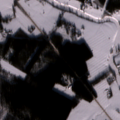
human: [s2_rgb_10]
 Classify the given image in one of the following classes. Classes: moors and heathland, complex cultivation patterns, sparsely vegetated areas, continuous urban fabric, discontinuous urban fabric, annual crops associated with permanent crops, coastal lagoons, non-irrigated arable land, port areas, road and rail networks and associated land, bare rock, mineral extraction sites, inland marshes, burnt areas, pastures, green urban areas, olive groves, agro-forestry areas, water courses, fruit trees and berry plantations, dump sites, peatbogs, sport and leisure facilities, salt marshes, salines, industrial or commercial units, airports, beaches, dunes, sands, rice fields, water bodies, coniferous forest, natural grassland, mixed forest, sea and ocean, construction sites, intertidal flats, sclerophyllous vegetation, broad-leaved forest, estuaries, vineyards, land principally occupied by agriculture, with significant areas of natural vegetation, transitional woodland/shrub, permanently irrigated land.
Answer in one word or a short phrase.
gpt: non-irrigated arable land, land principally occupied by agriculture, with significant areas of natural vegetation, coniferous forest, mixed forest